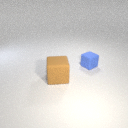
small blue rubber cube to the right of large brown rubber cube